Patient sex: M
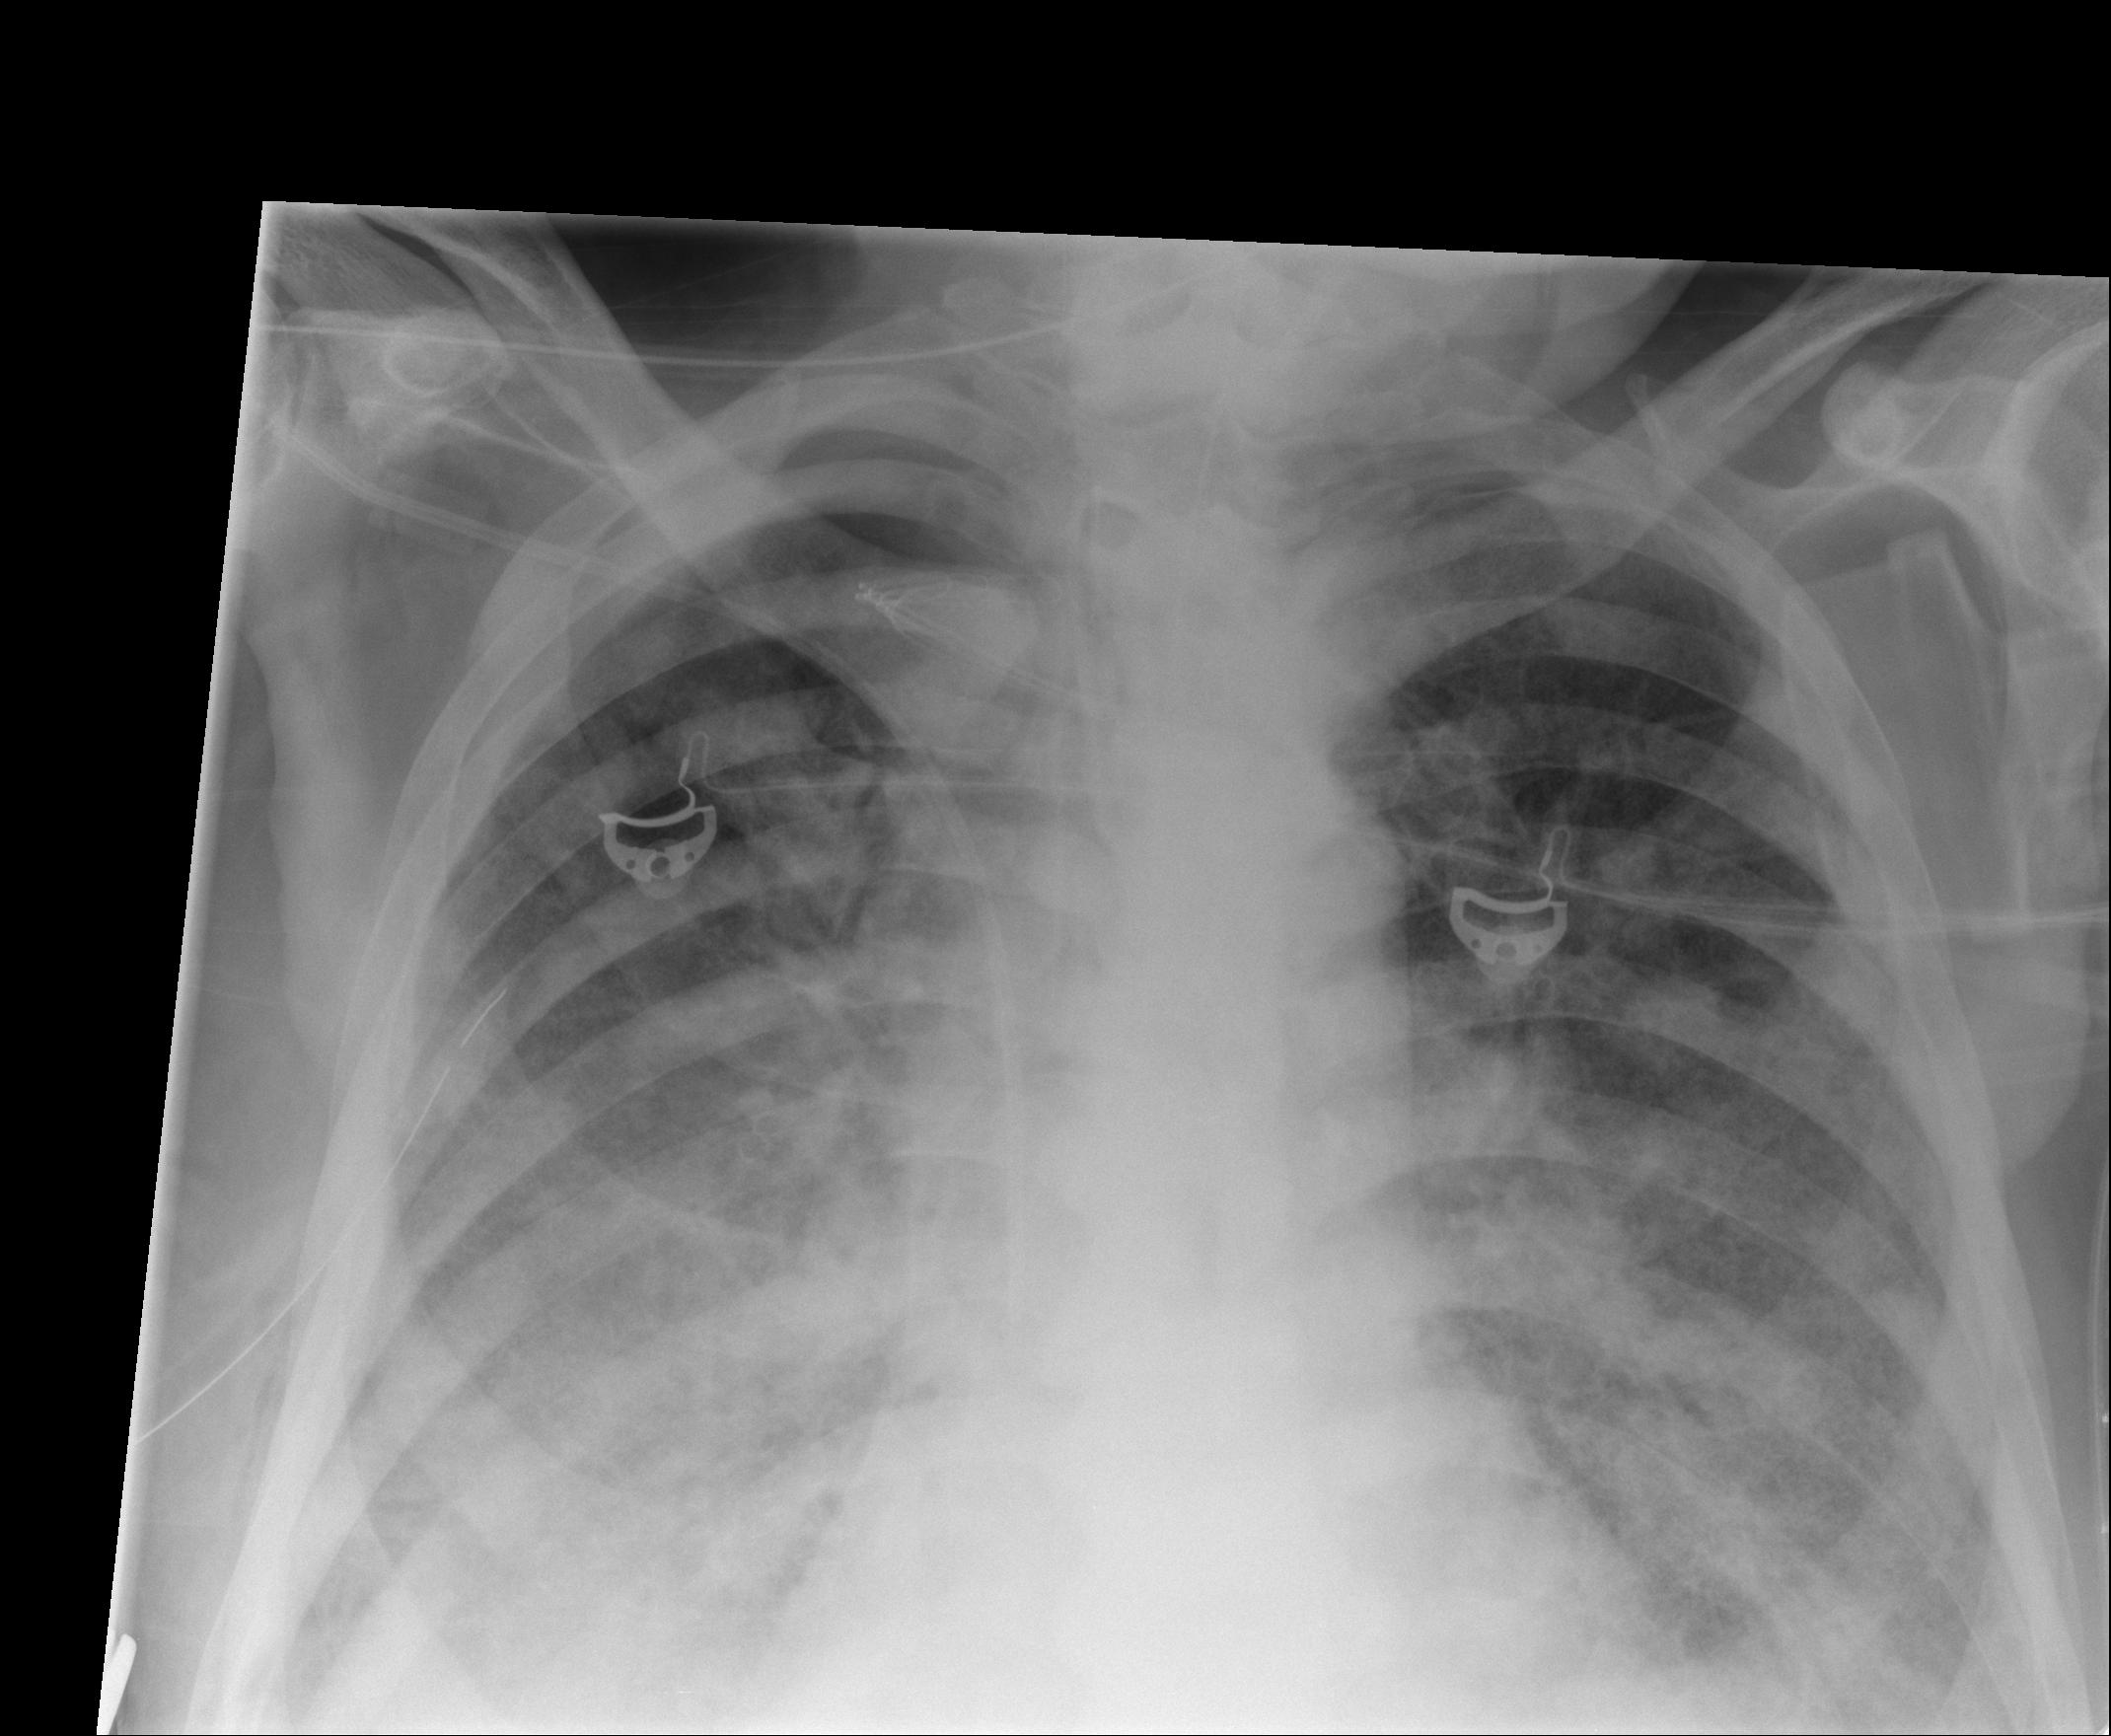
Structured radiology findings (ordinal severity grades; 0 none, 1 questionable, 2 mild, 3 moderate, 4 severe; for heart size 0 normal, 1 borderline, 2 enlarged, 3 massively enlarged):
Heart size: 0
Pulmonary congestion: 2
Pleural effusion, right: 3
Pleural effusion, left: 2
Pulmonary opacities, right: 3
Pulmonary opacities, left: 3
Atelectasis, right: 2
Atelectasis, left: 2